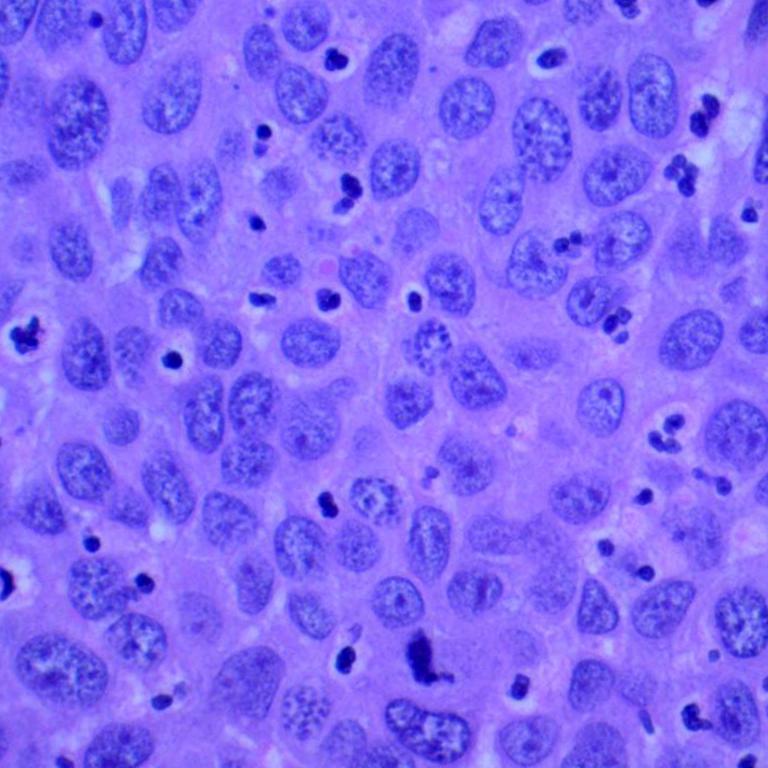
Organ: lung
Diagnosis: squamous carcinomas